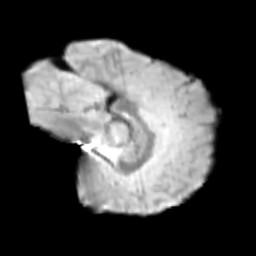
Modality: T2w
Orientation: sagittal
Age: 10
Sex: male
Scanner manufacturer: siemens
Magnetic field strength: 3 T
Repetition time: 3.8 s
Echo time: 0.07 s